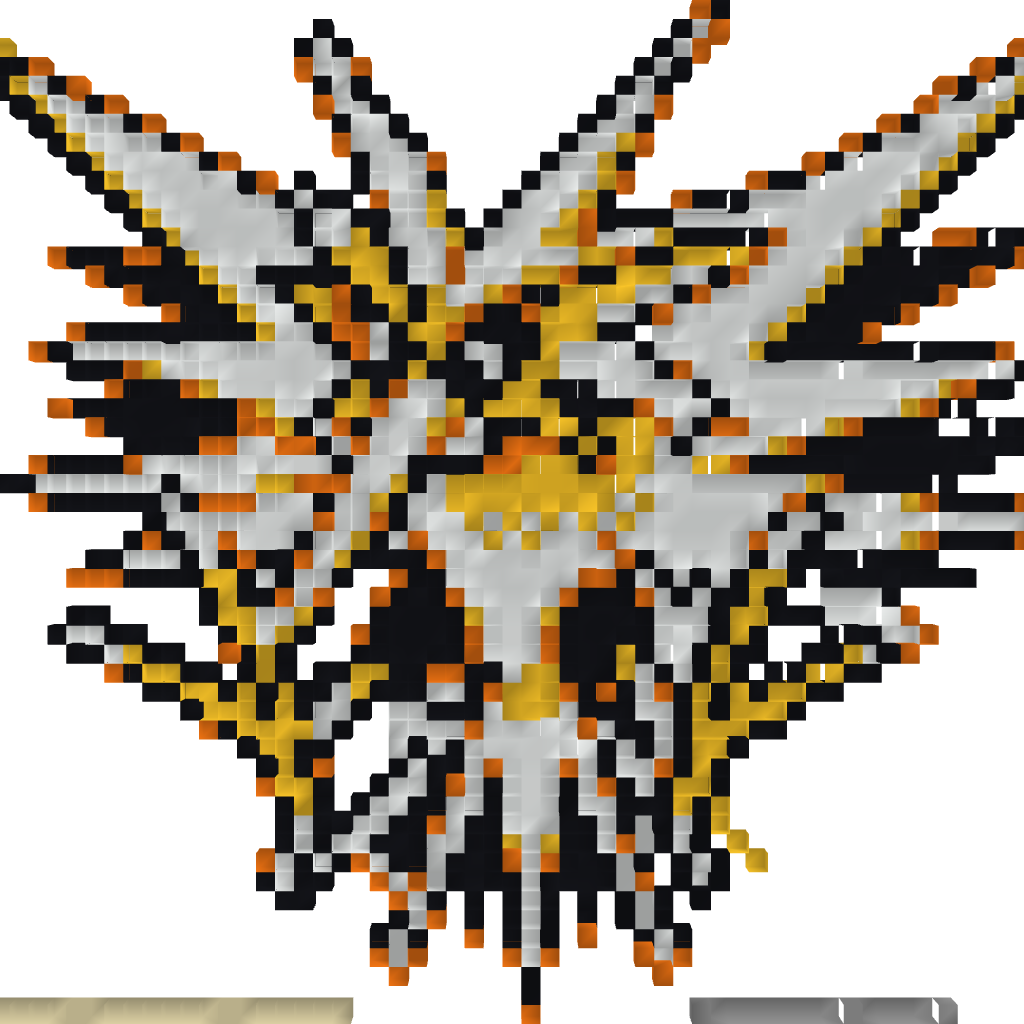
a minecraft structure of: Zapdos